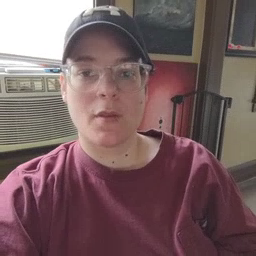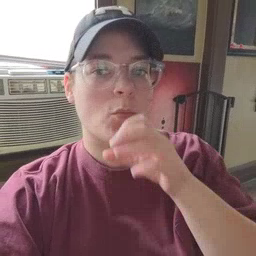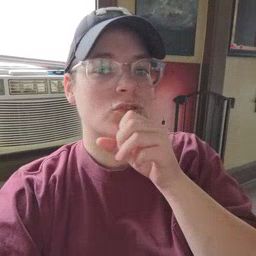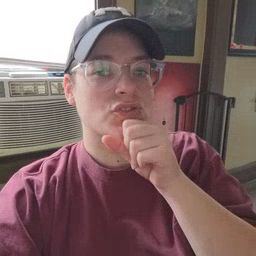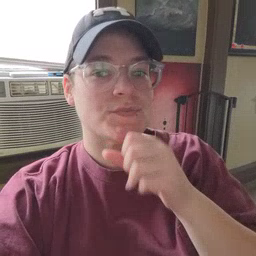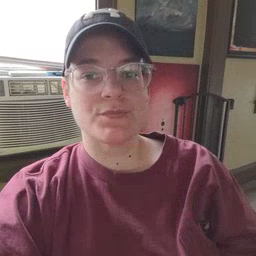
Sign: orange